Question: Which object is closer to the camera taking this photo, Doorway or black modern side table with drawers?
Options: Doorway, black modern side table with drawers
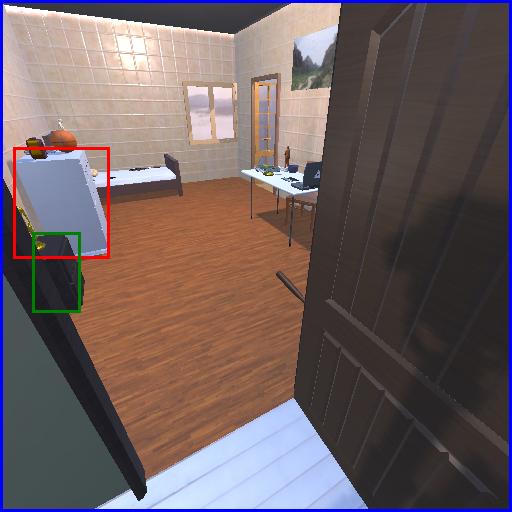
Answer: Doorway